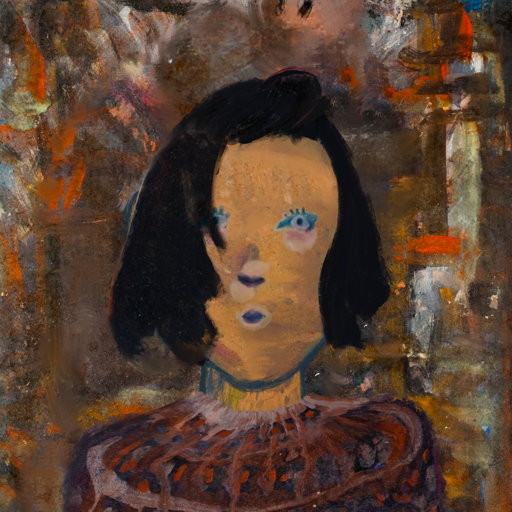
Background: GypsyQueen, Head And Neck Front: In_The_Sun, Face Front: Hill_Girl, Bust: Hypocrite, Hair Front: Mosgoul, Head Accessory: Blank, Second Necklace: Blank, Necklace: Blank, Baby: Blank